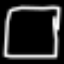
Label: square